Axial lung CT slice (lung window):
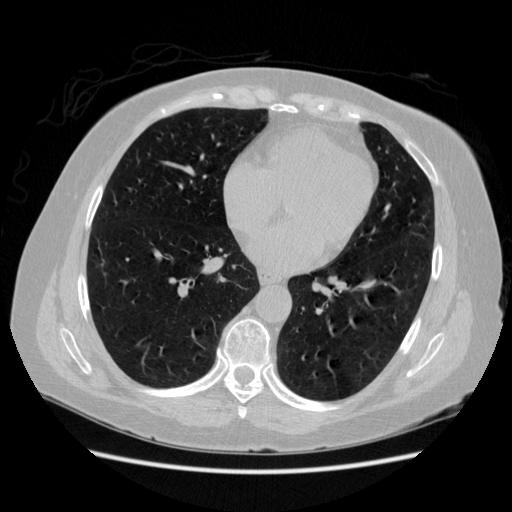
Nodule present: no